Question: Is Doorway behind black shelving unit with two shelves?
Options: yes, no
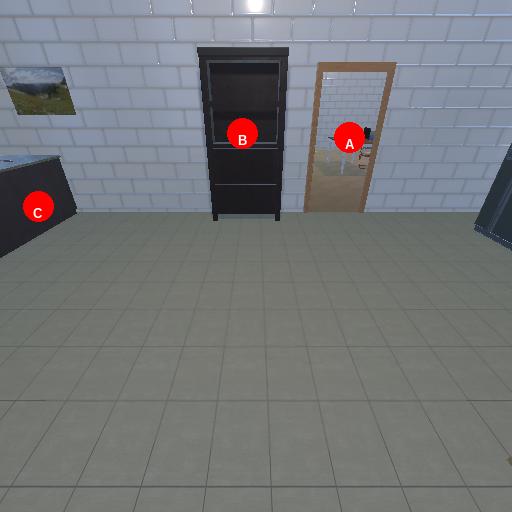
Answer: yes